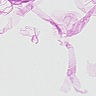
Metastatic tissue present: no